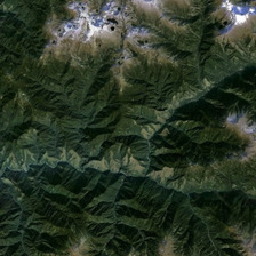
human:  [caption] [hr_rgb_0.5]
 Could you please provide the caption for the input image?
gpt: The mountains are covered with forests.

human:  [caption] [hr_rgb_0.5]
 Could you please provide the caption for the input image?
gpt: The mountains are vast and steep.

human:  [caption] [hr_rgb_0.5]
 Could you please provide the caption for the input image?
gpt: The mountain is covered with forest.

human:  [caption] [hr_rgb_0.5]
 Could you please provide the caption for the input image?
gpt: The mountain range is vast and rugged.

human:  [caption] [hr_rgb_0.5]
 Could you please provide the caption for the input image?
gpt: the mountain chain is large and robust.